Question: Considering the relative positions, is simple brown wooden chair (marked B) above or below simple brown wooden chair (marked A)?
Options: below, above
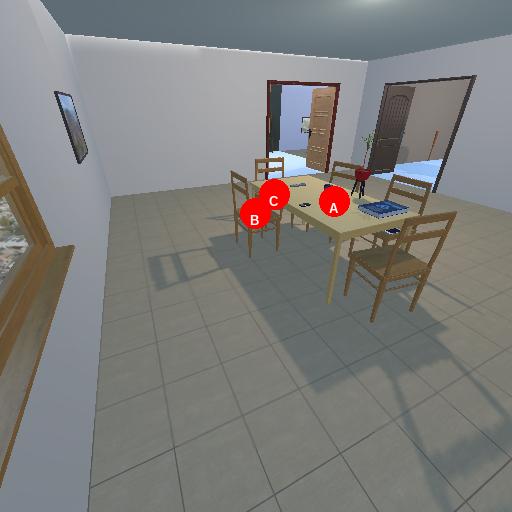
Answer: below